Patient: sex M, age 42
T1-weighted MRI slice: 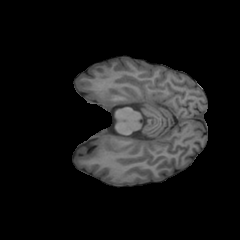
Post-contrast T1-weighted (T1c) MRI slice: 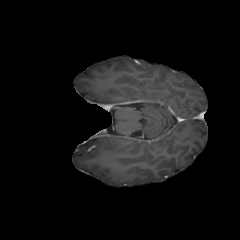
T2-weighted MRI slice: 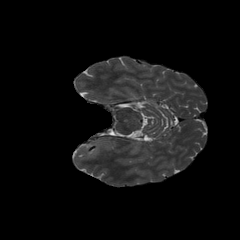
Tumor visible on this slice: no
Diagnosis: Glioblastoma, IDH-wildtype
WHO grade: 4